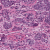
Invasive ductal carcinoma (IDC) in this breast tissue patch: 1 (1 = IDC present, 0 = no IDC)